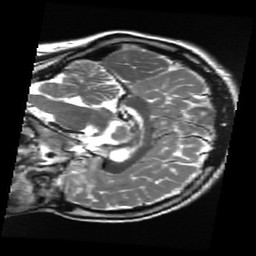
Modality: T2w
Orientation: sagittal
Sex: female
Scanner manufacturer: ge
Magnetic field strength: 3 T
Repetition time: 5 s
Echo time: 0.1017 s